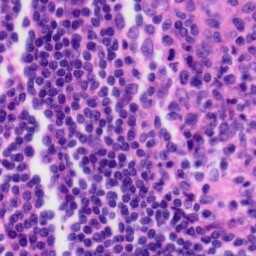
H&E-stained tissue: Tonsil